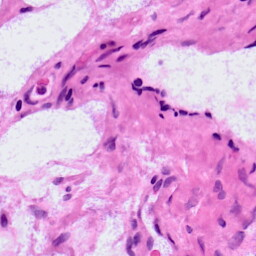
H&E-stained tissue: LymphNode